Question: I know this title seems a bit odd, i couldn't explain it better.
Here is what i need. I have this javascript function and i need to pass the data as a String variable to it:
'''
var chart;
function drawChart() {
chart = new Highcharts.Chart({
chart: {
renderTo: 'container',
plotBackgroundColor: null,
plotBorderWidth: null,
plotShadow: false
},
series: [{
type: 'pie',
name: 'Browser share',
data: [
['Firefox', 45.0],
['IE', 26.8],
{
name: 'Chrome',
y: 12.8,
sliced: true,
selected: true
},
['Safari', 8.5],
['Opera', 6.2],
['Others', 0.7]
]
}]
});
}
'''
I need to pass this data as a parameter to my function
> [
['Firefox', 45.0],
['IE', 26.8],
{
name: 'Chrome',
y: 12.8,
sliced: true,
selected: true
},
['Safari', 8.5],
['Opera', 6.2],
['Others', 0.7]
]
How can i do it?
I want it to look like something like this
'''
var chart;
function drawChart(dataString) {
chart = new Highcharts.Chart({
chart: {
renderTo: 'container',
plotBackgroundColor: null,
plotBorderWidth: null,
plotShadow: false
},
title: {
text: 'Browser market shares at a specific website, 2010'
},
tooltip: {
pointFormat: '{series.name}: <b>{point.percentage}%</b>',
percentageDecimals: 1
},
plotOptions: {
pie: {
allowPointSelect: true,
cursor: 'pointer',
dataLabels: {
enabled: true,
color: '#000000',
connectorColor: '#000000',
formatter: function() {
return '<b>'+ this.point.name +'</b>: '+ this.percentage +' %';
}
}
}
},
series: [{
type: 'pie',
name: 'Browser share',
data: dataString
}]
});
}
'''
I have tried solution by @moonwave99 :
'''
var browsers = [
['Firefox', 45.0],
['IE', 26.8],
{
name: 'Chrome',
y: 12.8,
sliced: true,
selected: true
},
['Safari', 8.5],
['Opera', 6.2],
['Others', 0.7]
];
'''
and
'''
...........
series: [{
type: 'pie',
name: 'Browser share',
data: JSON.stringify(browsers)
}]
............
'''
And my outcome is this:

: <URL>
'''
var browsers = [
['Firefox', 45.0],
['IE', 26.8],
{
name: 'Chrome',
y: 12.8,
sliced: true,
selected: true
},
['Safari', 8.5],
['Opera', 6.2],
['Others', 0.7]
];
function drawChart() {
var data_str = JSON.stringify(browsers);
var options ={
chart: {
renderTo: 'container',
plotBackgroundColor: null,
plotBorderWidth: null,
plotShadow: false
},
series: [{
type: 'pie',
name: 'Browser share',
data: JSON.parse(data_str)
}]
}
chart = new Highcharts.Chart(options);
}
'''
Thanks
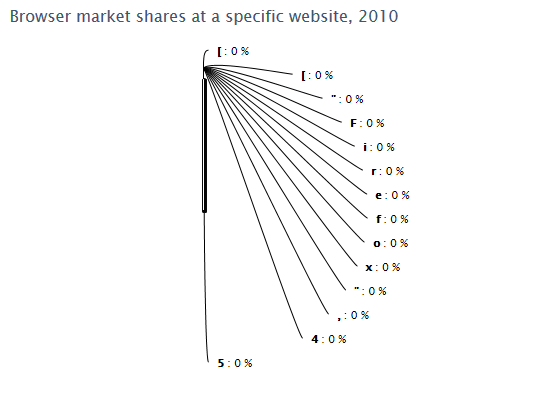
Answer: First define your data as an array, not a string:
'''
var data = [["Firefox",45.0],["IE",26.8],{name: "Chrome",y: 12.8, sliced: true,selected: true},["Safari",8.5],["Opera",6.2],["Others",0.7]];
'''
Then stringify and pass as parameter to your function:
'''
var data_str = JSON.stringify(data);
drawChart(data);
'''
Then convert to back to JSON
'''
series: [{
...
data: JSON.parse(data)
}
'''